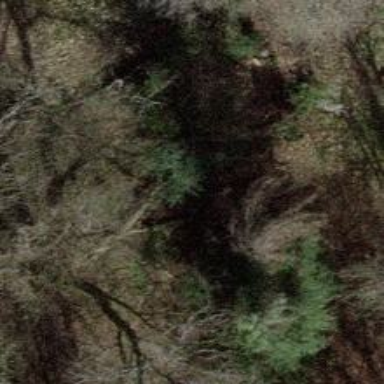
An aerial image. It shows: Evergreen tree with needle-leaved leaves.